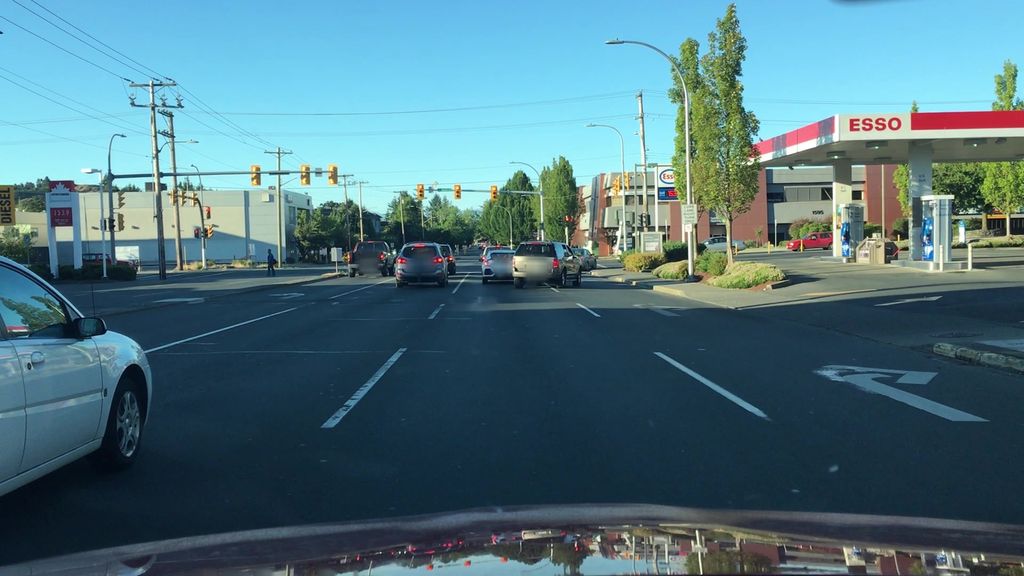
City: victoria